Question: i am learning to create custom control in XAML.
I want correct symbol as shown below on one of my buttons

how can I get it using Path.Data/Geometry?
is there any tool to generate this code.
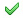
Answer: Personally I prefer using Adobe Illustrator or Fireworks with the XAML export plugins available free online like Mike Swanson's <URL>
Or if you're familiar with Expression Blend the pen tool would make short work of a path like that. Either give you pretty clean resulting xaml.
For now though to get you by, here's an example of your checkmark, but you might play with the color values to make it look exactly the same as I didn't spend but a minute making it.
'''
<Path StrokeThickness="1.0" Stroke="#ff009344" StrokeMiterLimit="1.0" Data="F1 M 0.500,5.574 L 0.500,9.324 L 4.333,12.823 L 6.000,12.823 L 13.583,4.907 L 13.583,1.241 L 6.000,9.116 L 4.292,9.157 L 0.500,5.574 Z">
<Path.Fill>
<LinearGradientBrush MappingMode="Absolute" StartPoint="306.048,-391.325" EndPoint="307.800,-401.261">
<LinearGradientBrush.GradientStops>
<GradientStop Offset="0.00" Color="#ff8cc63e"/>
<GradientStop Offset="1.00" Color="#ff38b449"/>
</LinearGradientBrush.GradientStops>
<LinearGradientBrush.Transform>
<MatrixTransform Matrix="1.000,0.000,-0.000,-1.000,-299.500,-388.843" />
</LinearGradientBrush.Transform>
</LinearGradientBrush>
</Path.Fill>
</Path>
'''
If you're going to be working with Paths and the design part of Controls often though, Expression Blend is the best for SL4/WPF but Blend 5 is still lacking some functionality. Hope this helps.